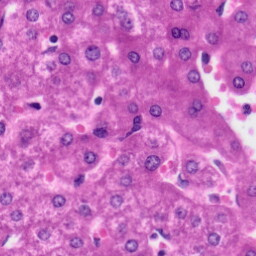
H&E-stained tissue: Liver